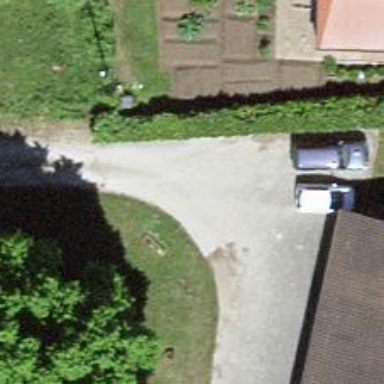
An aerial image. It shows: Driveway.